Interaction volume radius: 5 \u00c5
Interaction volume height: 15 \u00c5
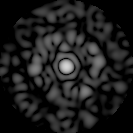
Disorder parameter: 0.8764